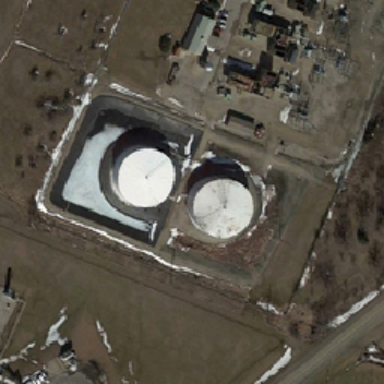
Some houses have tanks in front of them .